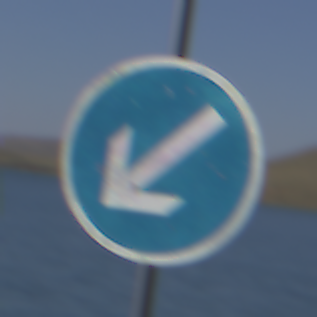
Verkehrszeichen: VorgeschriebeneVorbeifahrtLinks
Umgebung: Outdoor, Nature
Tageszeit: MorningAfternoon
Wetter: Clear
Licht: Natural
Jahreszeit: NotSpecified
Kontrast: HighContrast